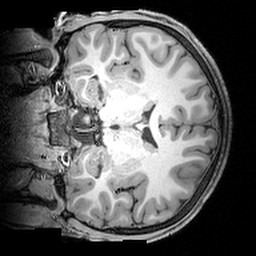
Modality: T1w
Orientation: coronal
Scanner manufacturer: siemens
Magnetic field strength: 3 T
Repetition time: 1.9 s
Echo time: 0.00397 s